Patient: sex M, age 32
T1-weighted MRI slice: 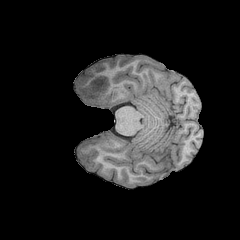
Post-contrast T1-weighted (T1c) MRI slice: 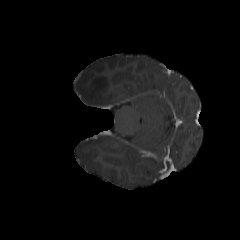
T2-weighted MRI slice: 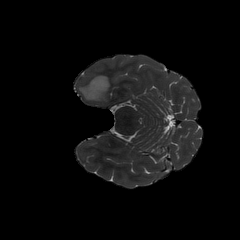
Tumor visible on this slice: yes
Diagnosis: Astrocytoma, IDH-mutant
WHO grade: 2